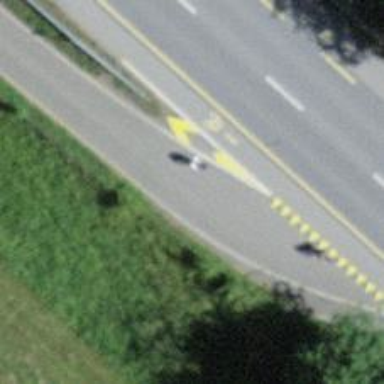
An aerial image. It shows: Asphalt cycleway.